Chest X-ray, AP view. Patient: 29 years old, sex F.
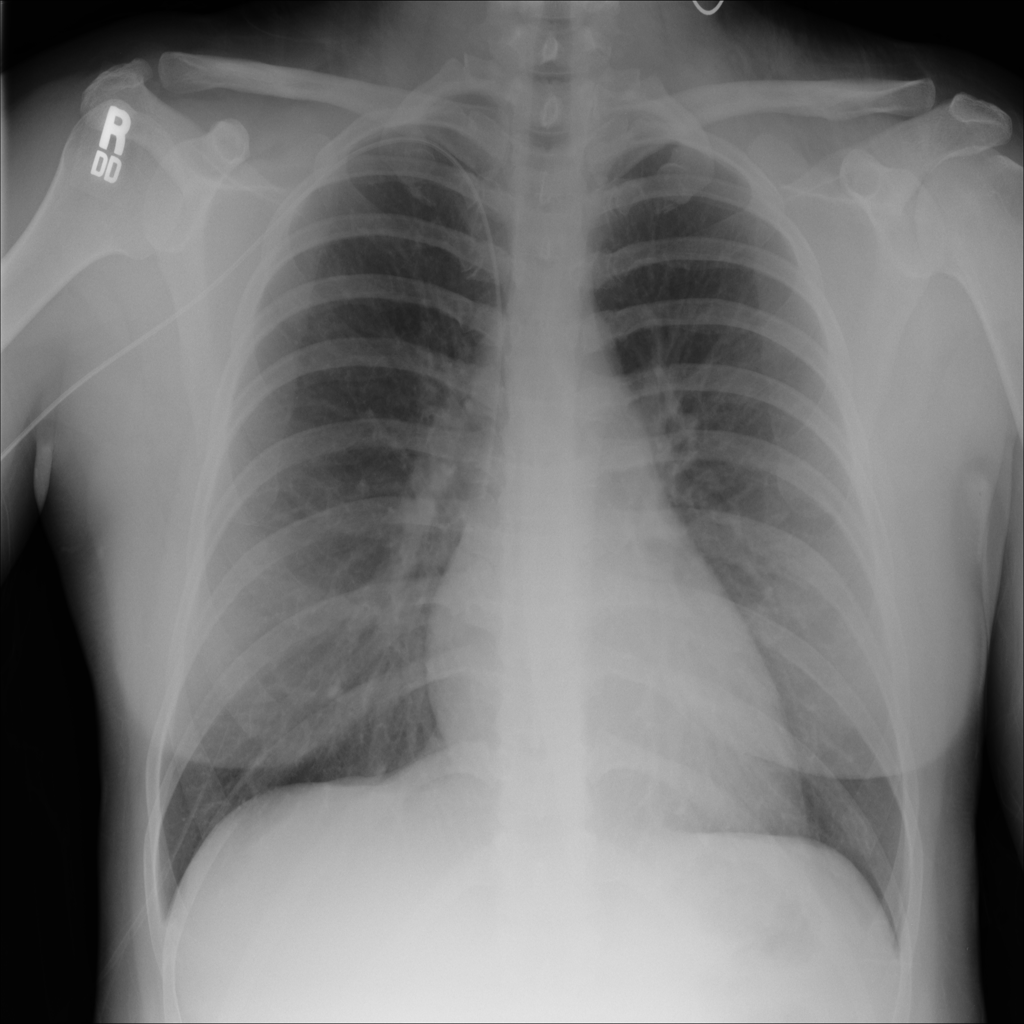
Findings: No Finding